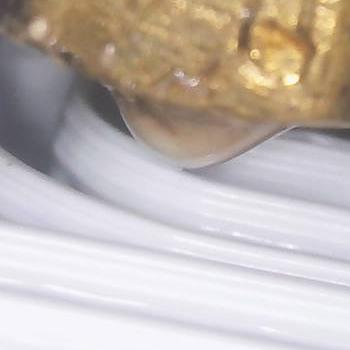
Flow rate: 49%